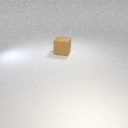
large brown rubber cube